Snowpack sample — Loveland Pass, Silver Plume, Colorado, USA (2/11/26, 12:00 PM MST)
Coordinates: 39.663, -105.886
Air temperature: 35 °F
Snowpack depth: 82 cm
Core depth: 10 cm
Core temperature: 17.6 °F
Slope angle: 13°, slope face: 12°
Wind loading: high
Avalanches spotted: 1
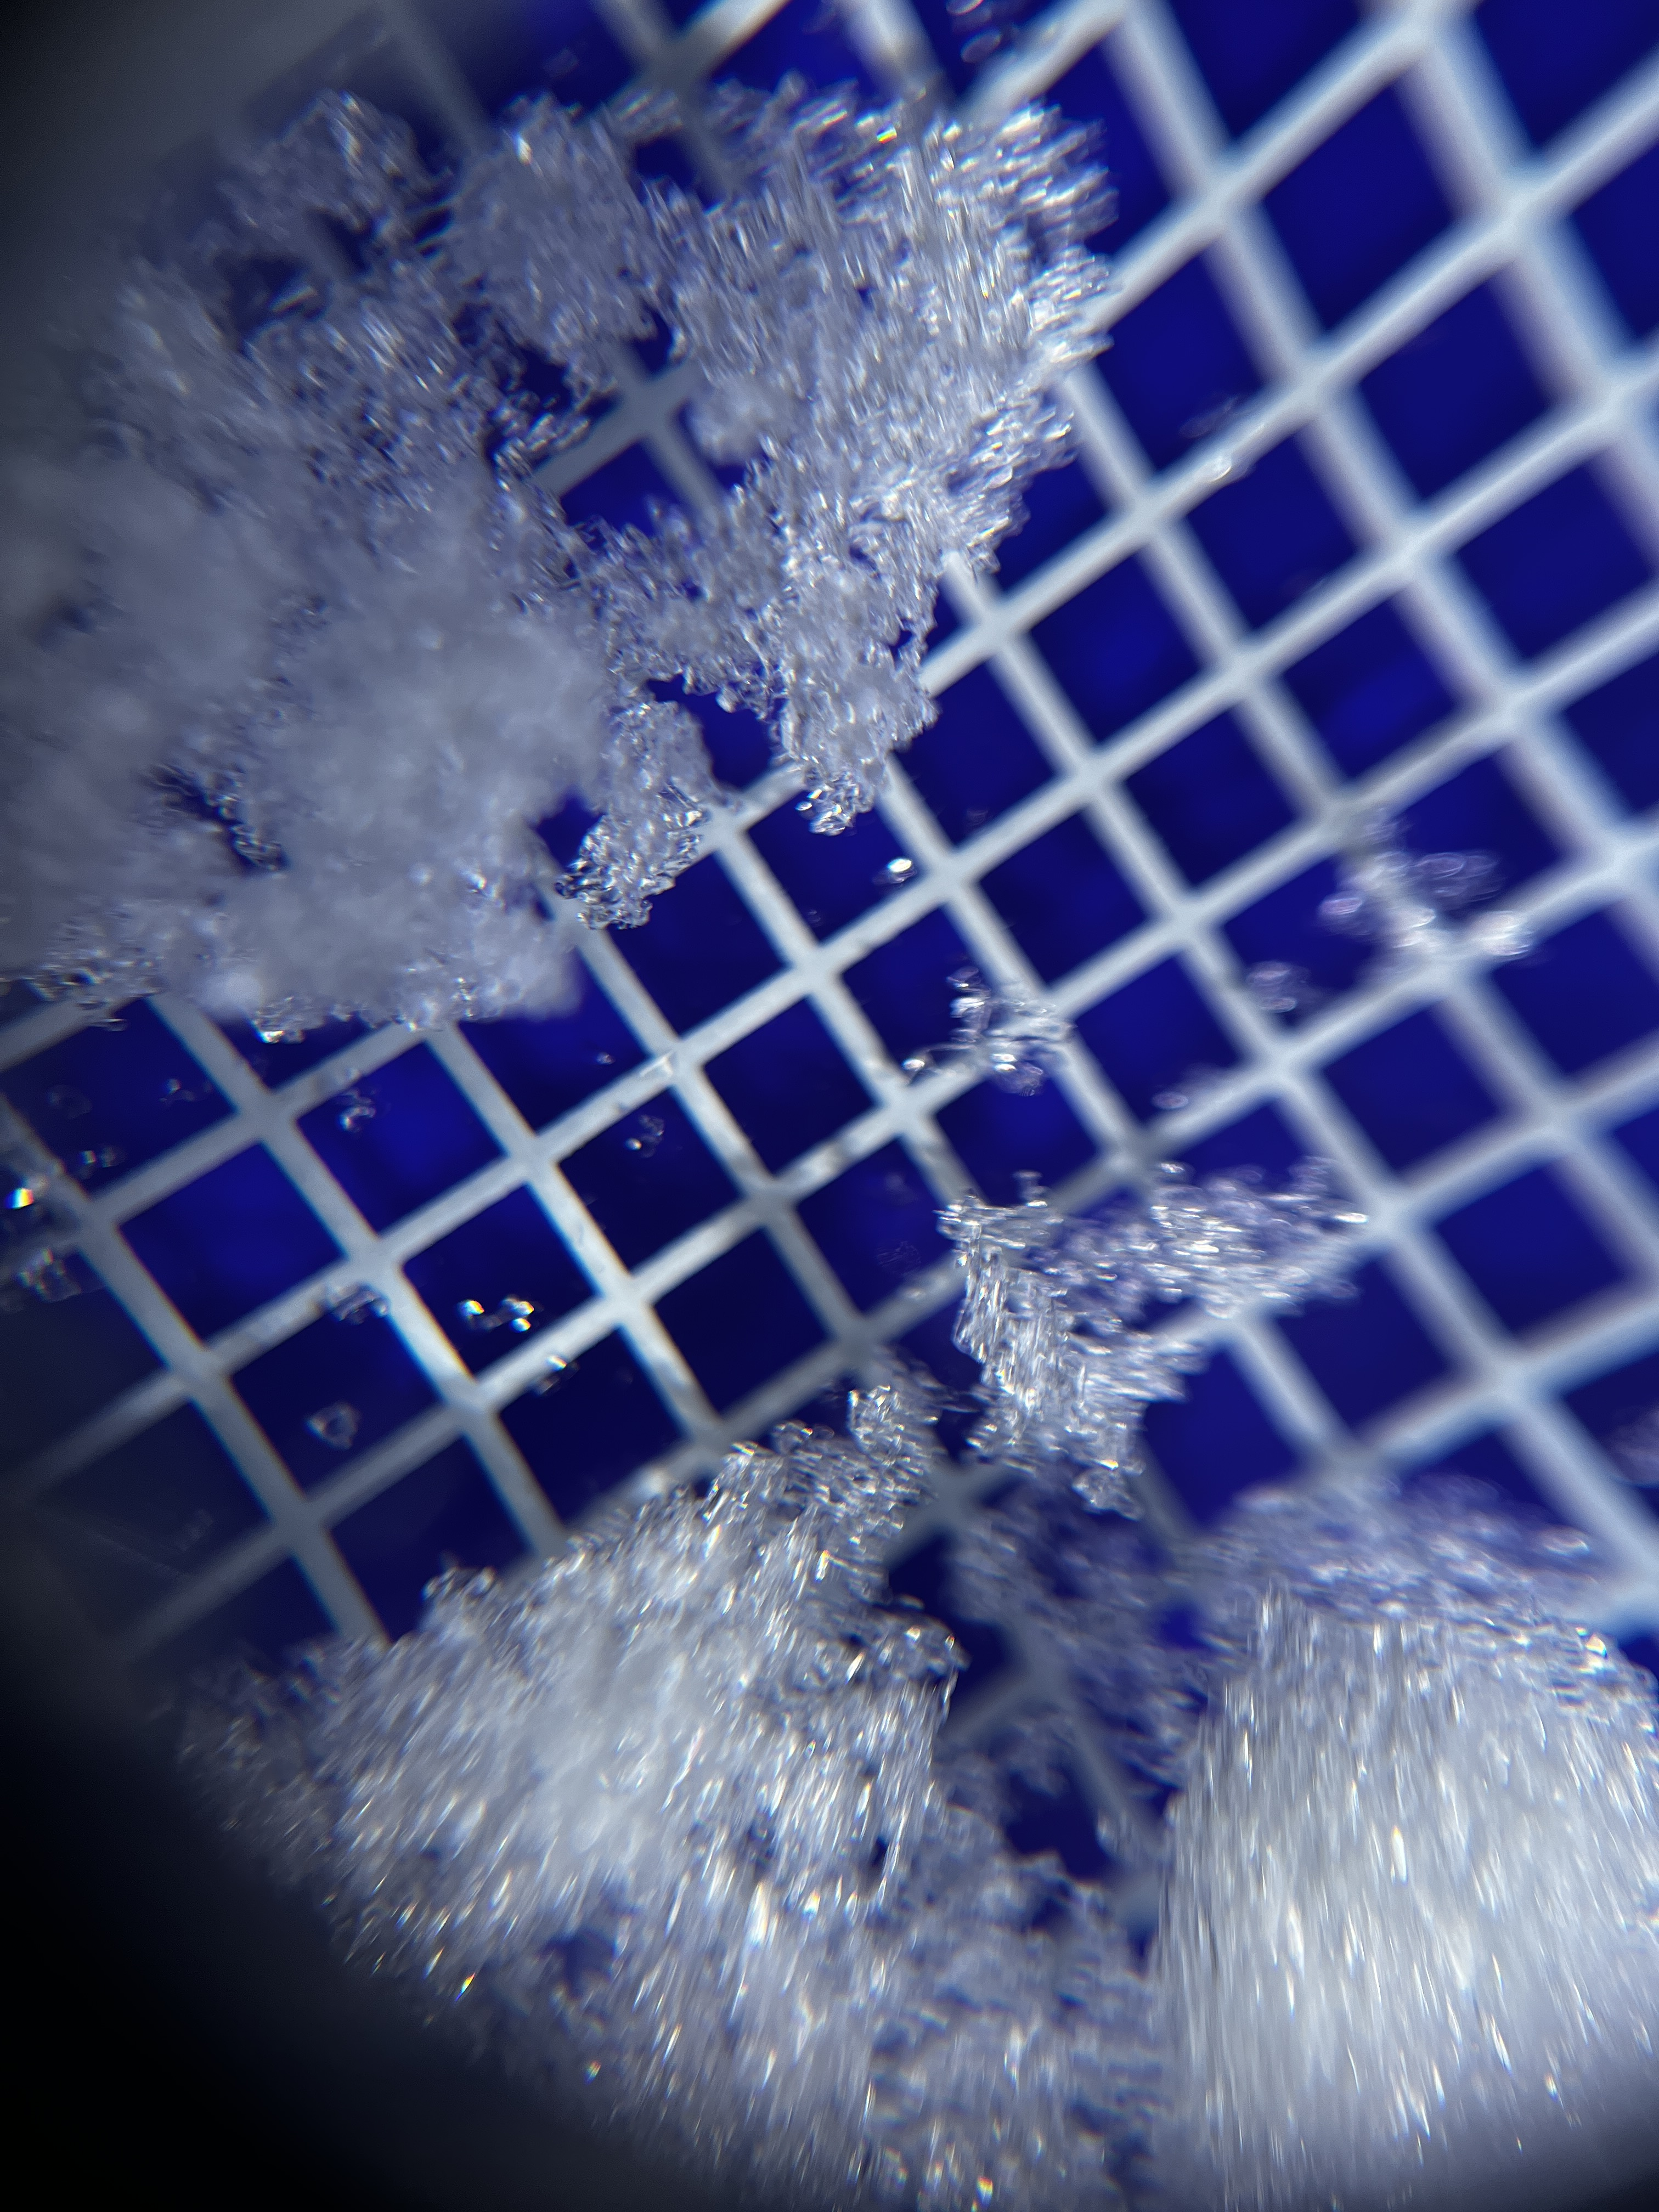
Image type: magnified_profile
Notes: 1 small avalanche spotted on the north side of the bowl, lots of wind loading